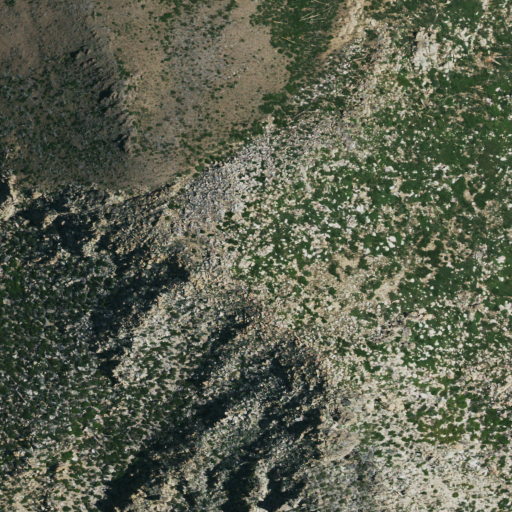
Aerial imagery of mountain in California named Cary Peak containing only shrub